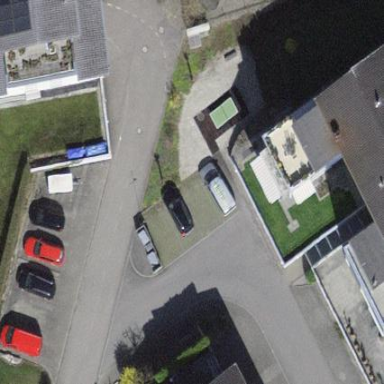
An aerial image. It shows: Street-side parking area.